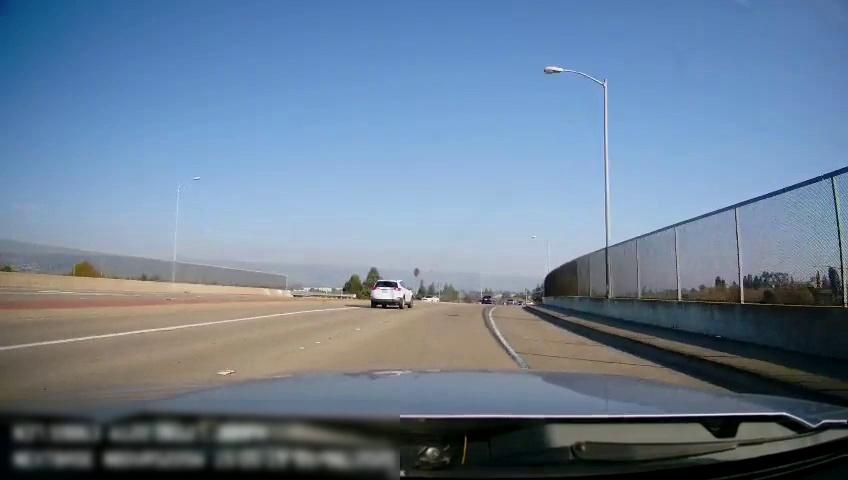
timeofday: Day
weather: Sunny
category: Drivable Space
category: Vehicles | SUV
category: Vehicles | Car
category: Vehicles | Car
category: Lanes | Alternate Lane
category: Lanes | Current Lane
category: Lanes | Alternate Lane